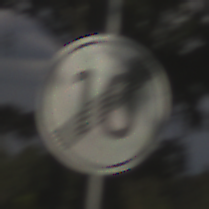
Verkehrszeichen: EndeGeschwindigkeit10
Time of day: MorningAfternoon
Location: Outdoor (Nature)
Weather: Clear
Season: NotSpecified
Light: Natural